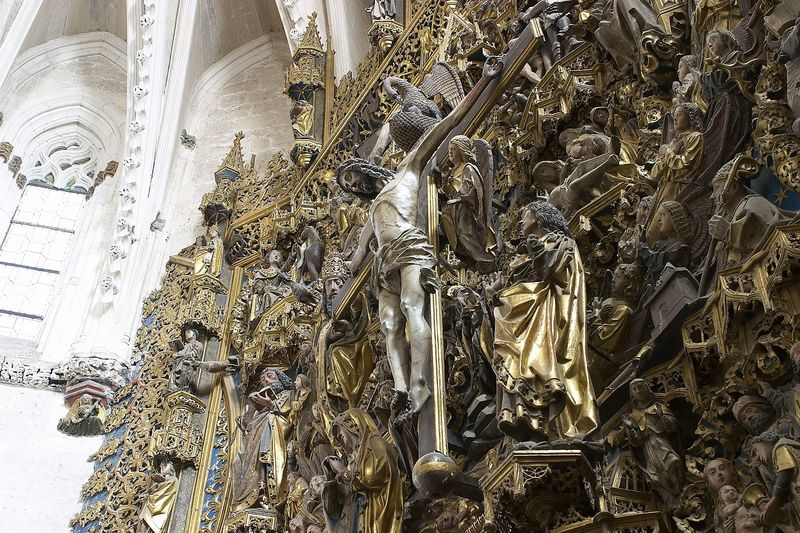
Titel: Hochaltar der Kartause von Miraflores
Künstler: Gil de Siloé
Standort: Burgos, Kartause von Miraflores (EU - E)
Schlagwörter: kreuzigung